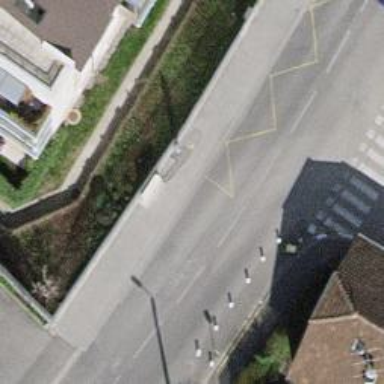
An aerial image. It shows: Beige telecom street cabinet.